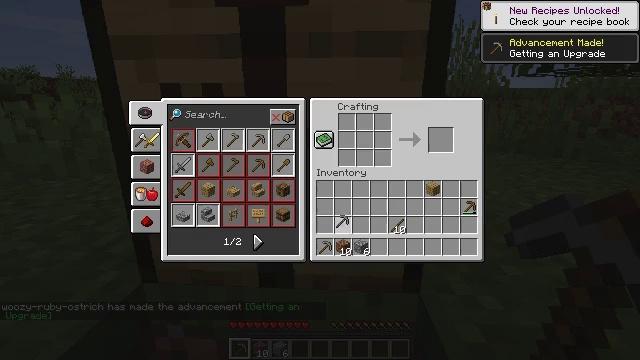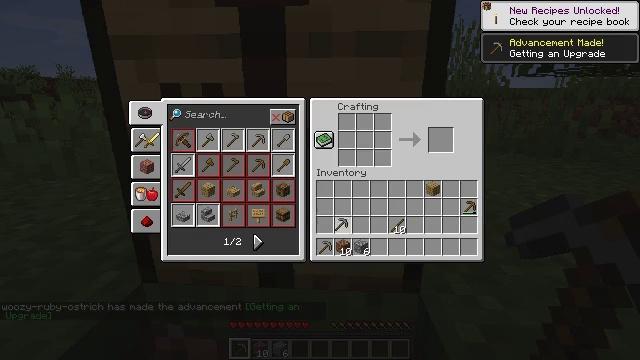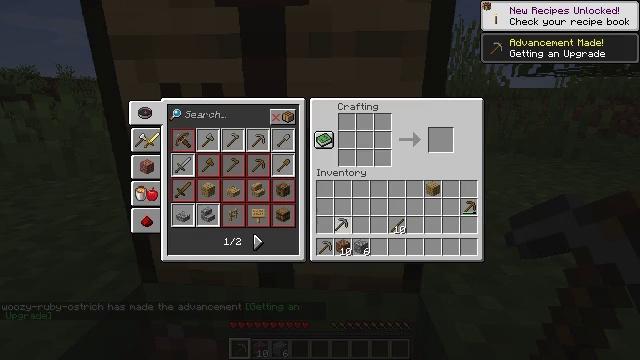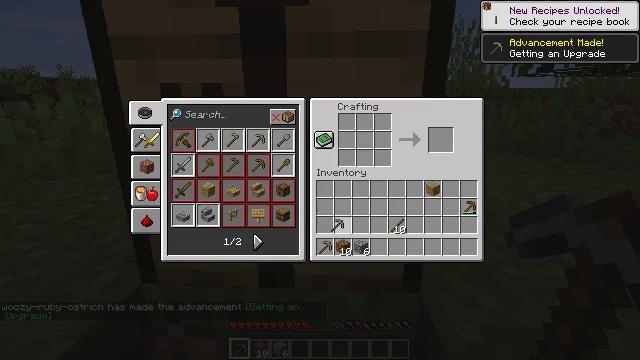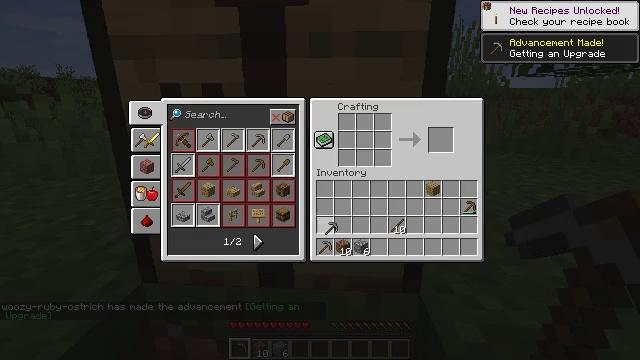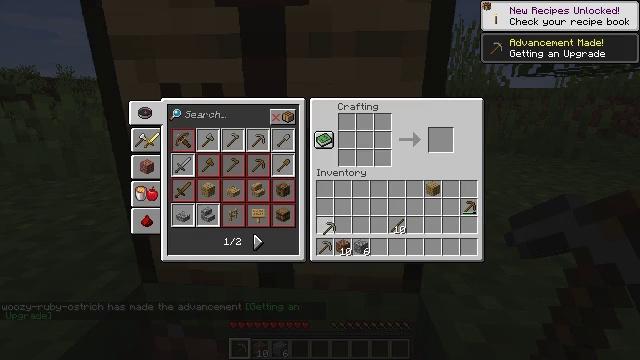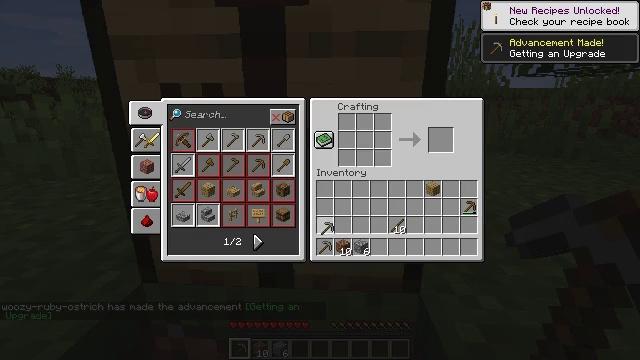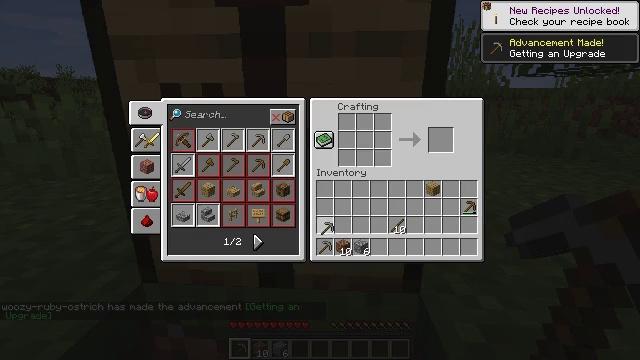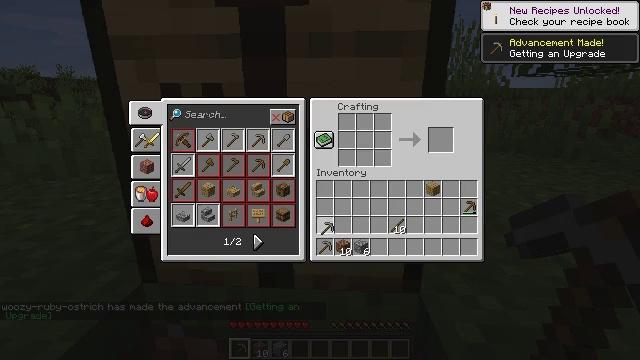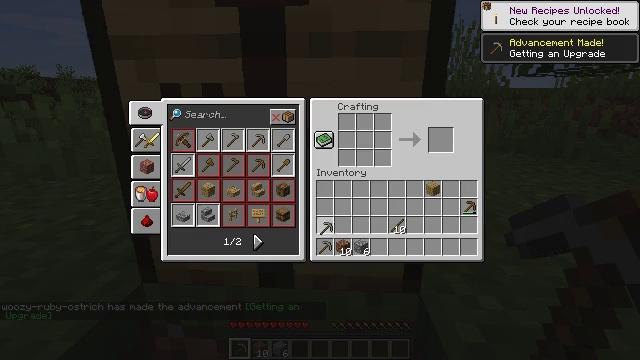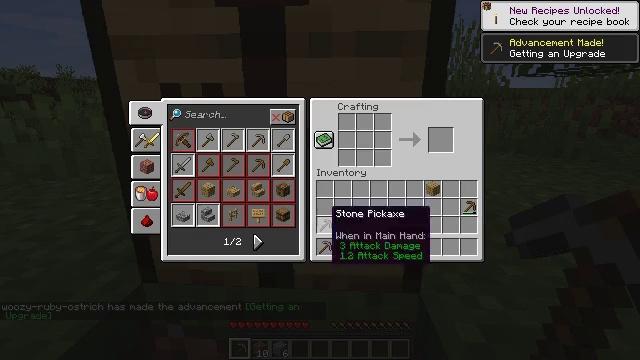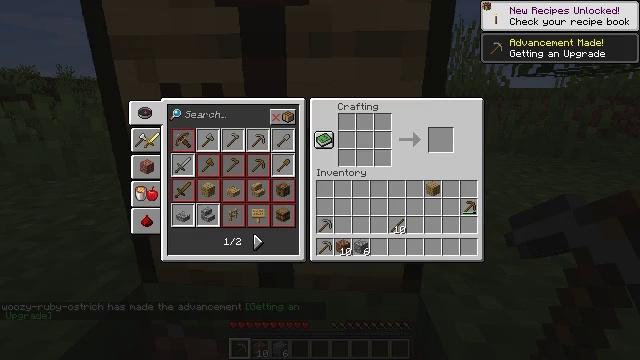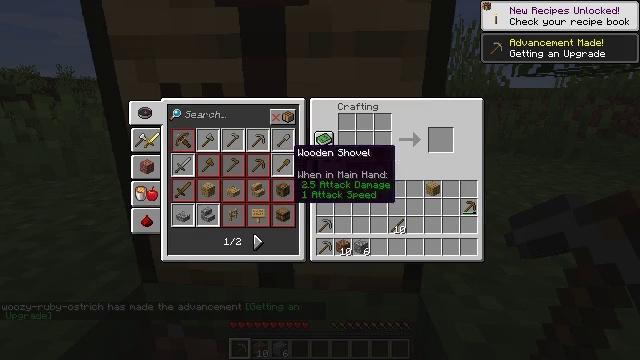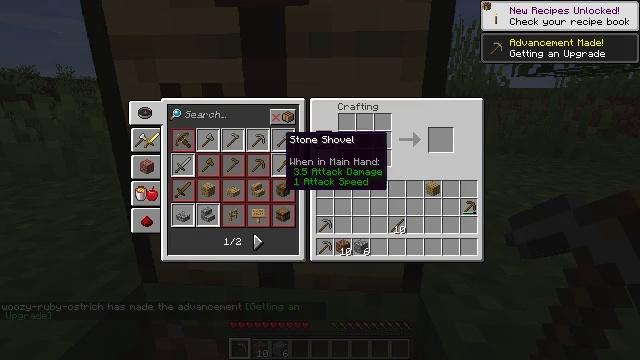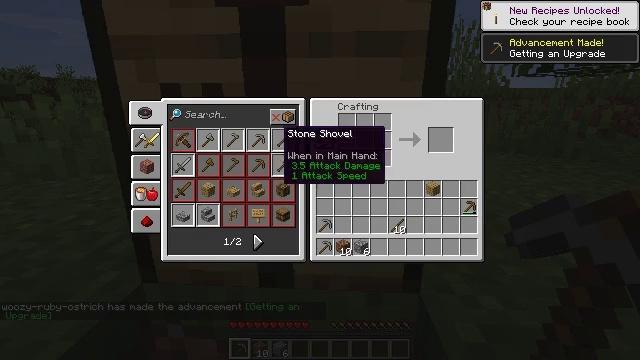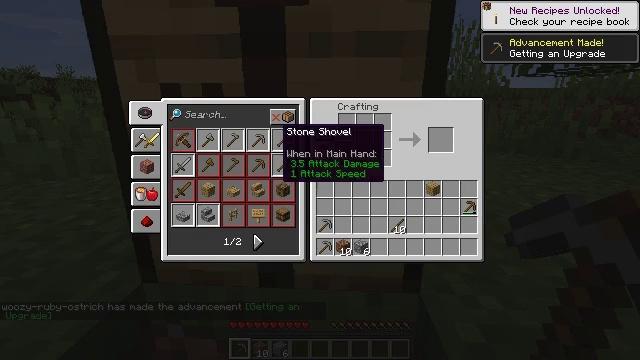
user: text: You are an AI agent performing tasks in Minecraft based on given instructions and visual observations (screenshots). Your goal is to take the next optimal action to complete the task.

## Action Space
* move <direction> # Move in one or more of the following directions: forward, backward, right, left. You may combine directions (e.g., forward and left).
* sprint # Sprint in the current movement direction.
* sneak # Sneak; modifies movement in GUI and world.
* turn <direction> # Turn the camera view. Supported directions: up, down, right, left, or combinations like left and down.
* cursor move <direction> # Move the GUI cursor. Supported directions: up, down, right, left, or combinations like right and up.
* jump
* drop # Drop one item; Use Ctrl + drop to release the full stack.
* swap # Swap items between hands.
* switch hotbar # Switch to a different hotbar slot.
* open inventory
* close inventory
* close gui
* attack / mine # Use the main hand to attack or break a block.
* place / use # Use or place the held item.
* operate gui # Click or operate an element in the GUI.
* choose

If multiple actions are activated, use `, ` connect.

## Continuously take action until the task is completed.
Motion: motion action
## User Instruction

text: Create a stone shovel using the crafting table.
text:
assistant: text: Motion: open gui
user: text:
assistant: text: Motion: no_op
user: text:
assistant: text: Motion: no_op
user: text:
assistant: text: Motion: no_op
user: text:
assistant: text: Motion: no_op
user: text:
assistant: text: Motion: no_op
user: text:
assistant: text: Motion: operate gui
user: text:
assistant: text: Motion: operate gui
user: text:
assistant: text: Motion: operate gui
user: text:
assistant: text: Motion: no_op
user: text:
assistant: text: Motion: cursor move left and up
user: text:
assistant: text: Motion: cursor move left and up
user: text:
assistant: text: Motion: cursor move left and up
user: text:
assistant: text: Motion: no_op
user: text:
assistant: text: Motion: no_op
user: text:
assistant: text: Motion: no_op
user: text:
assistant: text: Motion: operate gui
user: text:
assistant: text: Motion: operate gui
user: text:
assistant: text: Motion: operate gui
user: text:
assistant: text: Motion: cursor move right
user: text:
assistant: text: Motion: cursor move right
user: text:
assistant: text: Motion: cursor move right
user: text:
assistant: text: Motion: cursor move right
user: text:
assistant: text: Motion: no_op
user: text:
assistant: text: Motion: no_op
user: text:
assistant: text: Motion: no_op
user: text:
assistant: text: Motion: no_op
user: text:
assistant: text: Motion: operate gui
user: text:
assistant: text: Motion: operate gui
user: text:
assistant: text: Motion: operate gui